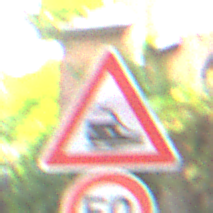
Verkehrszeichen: Bahnuebergang
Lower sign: Geschwindigkeit50
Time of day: MorningAfternoon
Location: Outdoor (Urban)
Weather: Overcast
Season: NotSpecified
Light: Natural